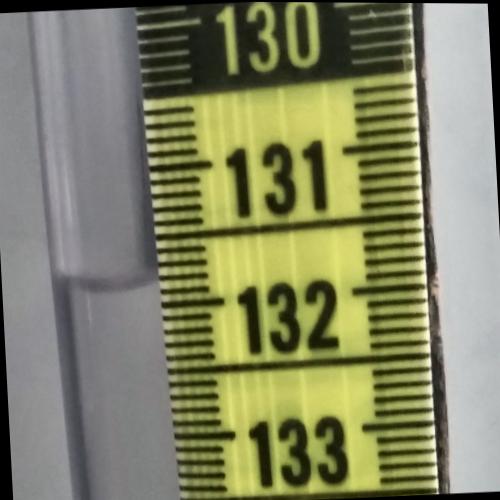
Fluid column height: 131.8 cm